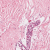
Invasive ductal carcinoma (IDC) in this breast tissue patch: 0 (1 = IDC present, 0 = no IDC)